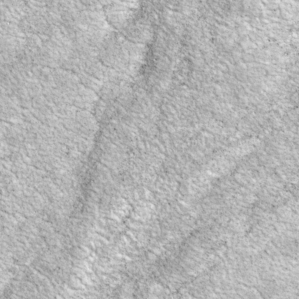
Label: non_frost